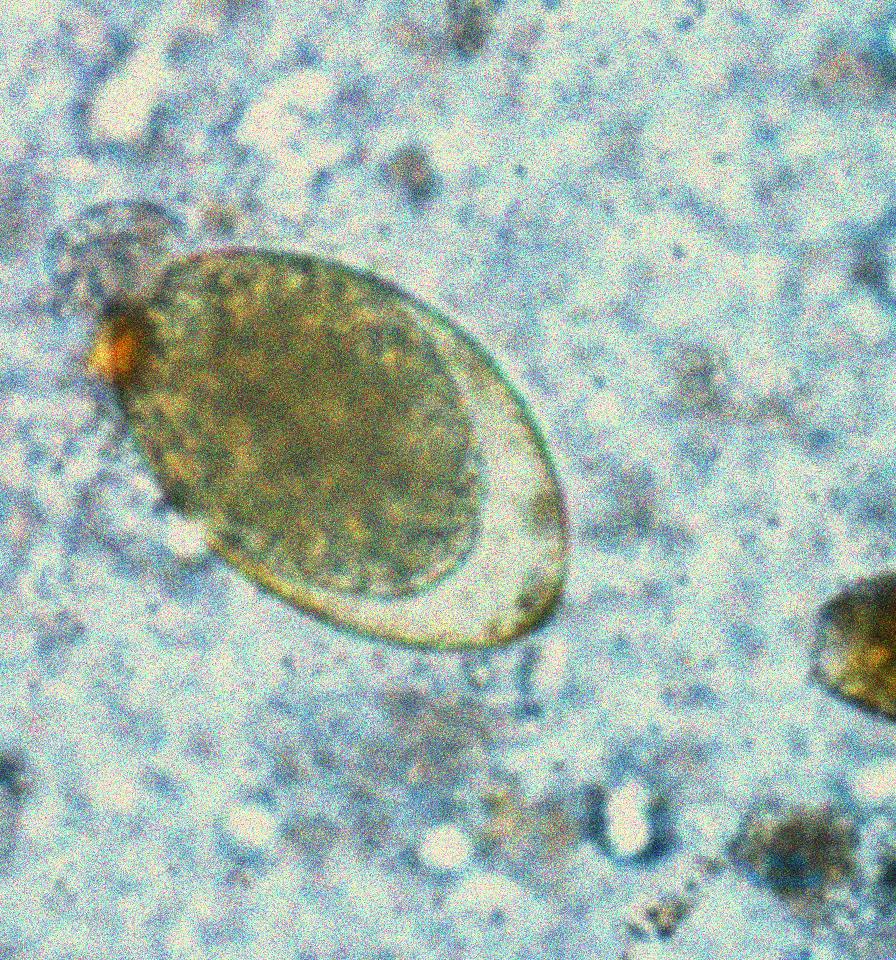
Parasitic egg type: Fasciolopsis buski